Question: I want to make my Navbar a different color each time its loaded. I have placed the following code in my viewDidApear:
'''
CGFloat hue = ( arc4random() % 256 / 256.0 ); // 0.0 to 1.0
CGFloat saturation = ( arc4random() % 128 / 256.0 ) + 0.5; // 0.5 to 1.0, away from white
CGFloat brightness = ( arc4random() % 128 / 256.0 ) + 0.5; // 0.5 to 1.0, away from black
UIColor *color = [UIColor colorWithHue:hue saturation:saturation brightness:brightness alpha:1];
self.navigationBar.barTintColor = color;
'''
the problem is that the color range is too wide.
I would like it to only select the colors that you see in this photo:

Is it possible using this code? + if not how would i create a similar one that chooses a random color from a few that I have defined.
Thanks you for you help.
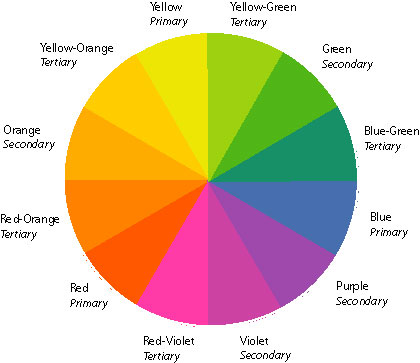
Answer: Here's a copy / paste solution using your exact colors.
'''
// Declare somewhere in your code
typedef struct _Color {
CGFloat red, green, blue;
} Color;
static Color _colors[12] = {
{237, 230, 4}, // Yellow just to the left of center
{158, 209, 16}, // Next color clockwise (green)
{80, 181, 23},
{23, 144, 103},
{71, 110, 175},
{159, 73, 172},
{204, 66, 162},
{255, 59, 167},
{255, 88, 0},
{255, 129, 0},
{254, 172, 0},
{255, 204, 0}
};
- (UIColor *)randomColor {
Color randomColor = _colors[arc4random_uniform(12)];
return [UIColor colorWithRed:(randomColor.red / 255.0f) green:(randomColor.green / 255.0f) blue:(randomColor.blue / 255.0f) alpha:1.0f];
}
'''
: You should use 'arc4random_uniform()' instead of 'arc4random()' to avoid modulo bias (although not all that important in this case).